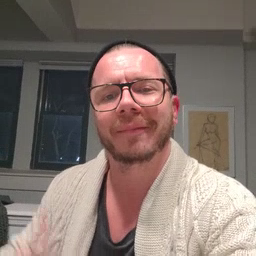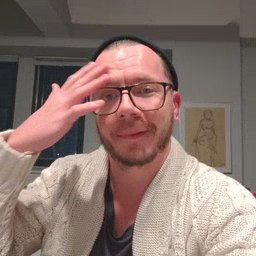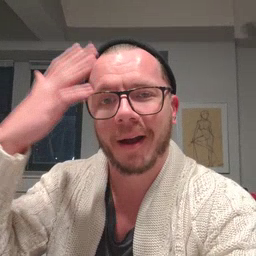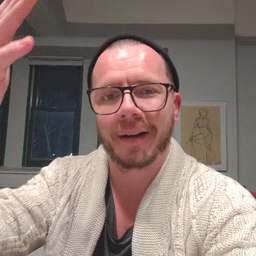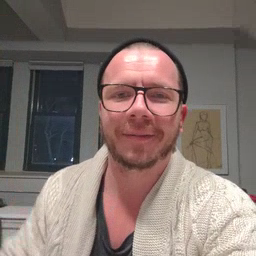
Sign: high